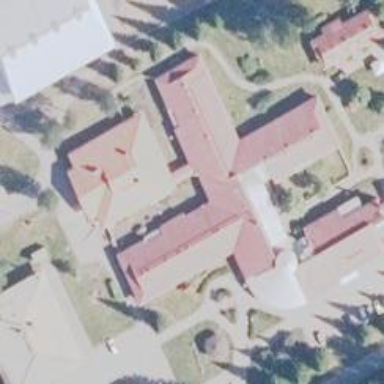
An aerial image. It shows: Healthcare facility identified as hospital.